Question:
I want to create a series of tiles for a window phone 8 application some thing like this,
is there any control or toolkit which provides such feature...
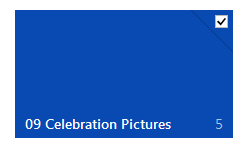
Answer: I don't know if this checked's tile exist on a library on Windows phone. I never found it!
Why don't create your own Customize Tile with a tile component and a checkbox component?
You create a tile and you associate a <URL> at this tile.
Also, maybe you can help you with this sample of library for create customize Tiles or image with Checkbox: <URL>.
For create a Customize tile with the <URL>, this is a sample:
'''
<ScrollViewer Background="Black" HorizontalAlignment="Stretch" VerticalAlignment="Stretch">
<Grid x:Name="LayoutMenuRoot">
<telerikPrimitives:RadHubTile
ImageSource="/Assets/TilesImage.png"
Tap="MyFunction"
Title="My Tile Title"
IsFrozen="True" // move with a tile background or not.
VerticalAlignment="Top"
x:Name="MyTileName"
Height="168"
Margin="12,10,0,0"
Width="162">
</telerikPrimitives:RadHubTile>
</Grid>
</ScrollViewer>
'''
But, This library isn't free...
I think other Open source library exist for create a tiles...
Also, You can create a full Tile by Yoursel (with the checkBox), with a basic Windows Phone components:
'''
<Grid x:Name="ContentPanel" Grid.Row="1" Margin="12,0,12,0">
<Rectangle Fill="#FF77B608" HorizontalAlignment="Left" Height="128" Margin="10,10,0,0" Stroke="Black" VerticalAlignment="Top" Width="209"/>
<TextBox HorizontalAlignment="Left" Height="69" Margin="10,69,0,0" TextWrapping="Wrap" Text="My Label" VerticalAlignment="Top" Width="201" SelectionForeground="{x:Null}" Background="{x:Null}" BorderBrush="{x:Null}"/>
<CheckBox Content="" HorizontalAlignment="Left" Margin="166,0,0,0" VerticalAlignment="Top"/>
</Grid>
'''